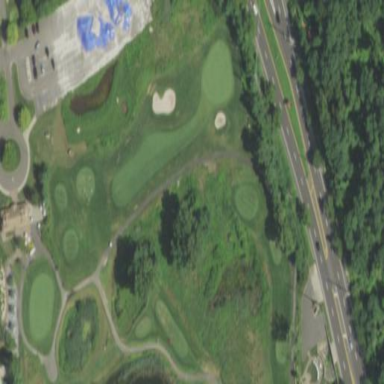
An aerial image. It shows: Golf fairway surrounded by grass.